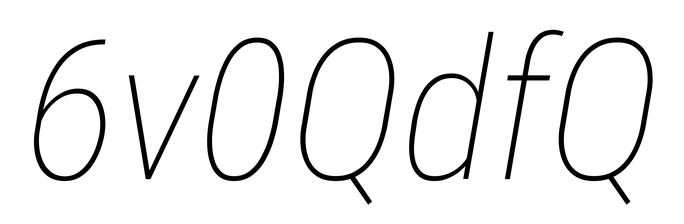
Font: Roboto-Italic_Condensed_Thin_Italic